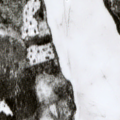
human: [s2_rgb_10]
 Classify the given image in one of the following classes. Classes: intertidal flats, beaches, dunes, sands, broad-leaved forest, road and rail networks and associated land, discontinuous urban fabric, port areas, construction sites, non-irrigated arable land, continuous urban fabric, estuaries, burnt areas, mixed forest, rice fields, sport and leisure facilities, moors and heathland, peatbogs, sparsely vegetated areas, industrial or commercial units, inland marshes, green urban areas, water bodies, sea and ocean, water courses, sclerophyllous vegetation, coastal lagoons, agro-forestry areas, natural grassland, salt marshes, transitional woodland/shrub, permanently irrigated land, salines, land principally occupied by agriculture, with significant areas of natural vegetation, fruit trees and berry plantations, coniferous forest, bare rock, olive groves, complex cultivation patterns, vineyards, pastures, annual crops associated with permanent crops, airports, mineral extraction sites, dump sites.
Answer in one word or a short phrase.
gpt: coniferous forest, water bodies